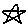
Label: star